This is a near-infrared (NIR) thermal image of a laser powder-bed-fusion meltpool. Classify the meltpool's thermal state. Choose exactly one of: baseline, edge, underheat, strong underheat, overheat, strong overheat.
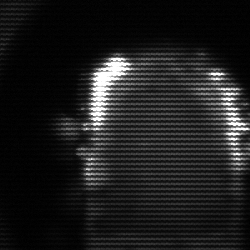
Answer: baseline